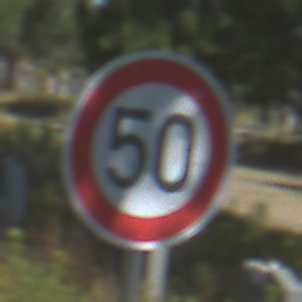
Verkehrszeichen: Geschwindigkeit50
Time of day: Midday
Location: Outdoor (Special)
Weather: PartlyCloudy
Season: NotSpecified
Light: Natural